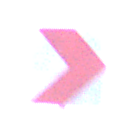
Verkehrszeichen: RichtungstafelnInKurvenKleinLinks
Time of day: Midday
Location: Roofed (Underpass)
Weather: Clear
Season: NotSpecified
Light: Natural